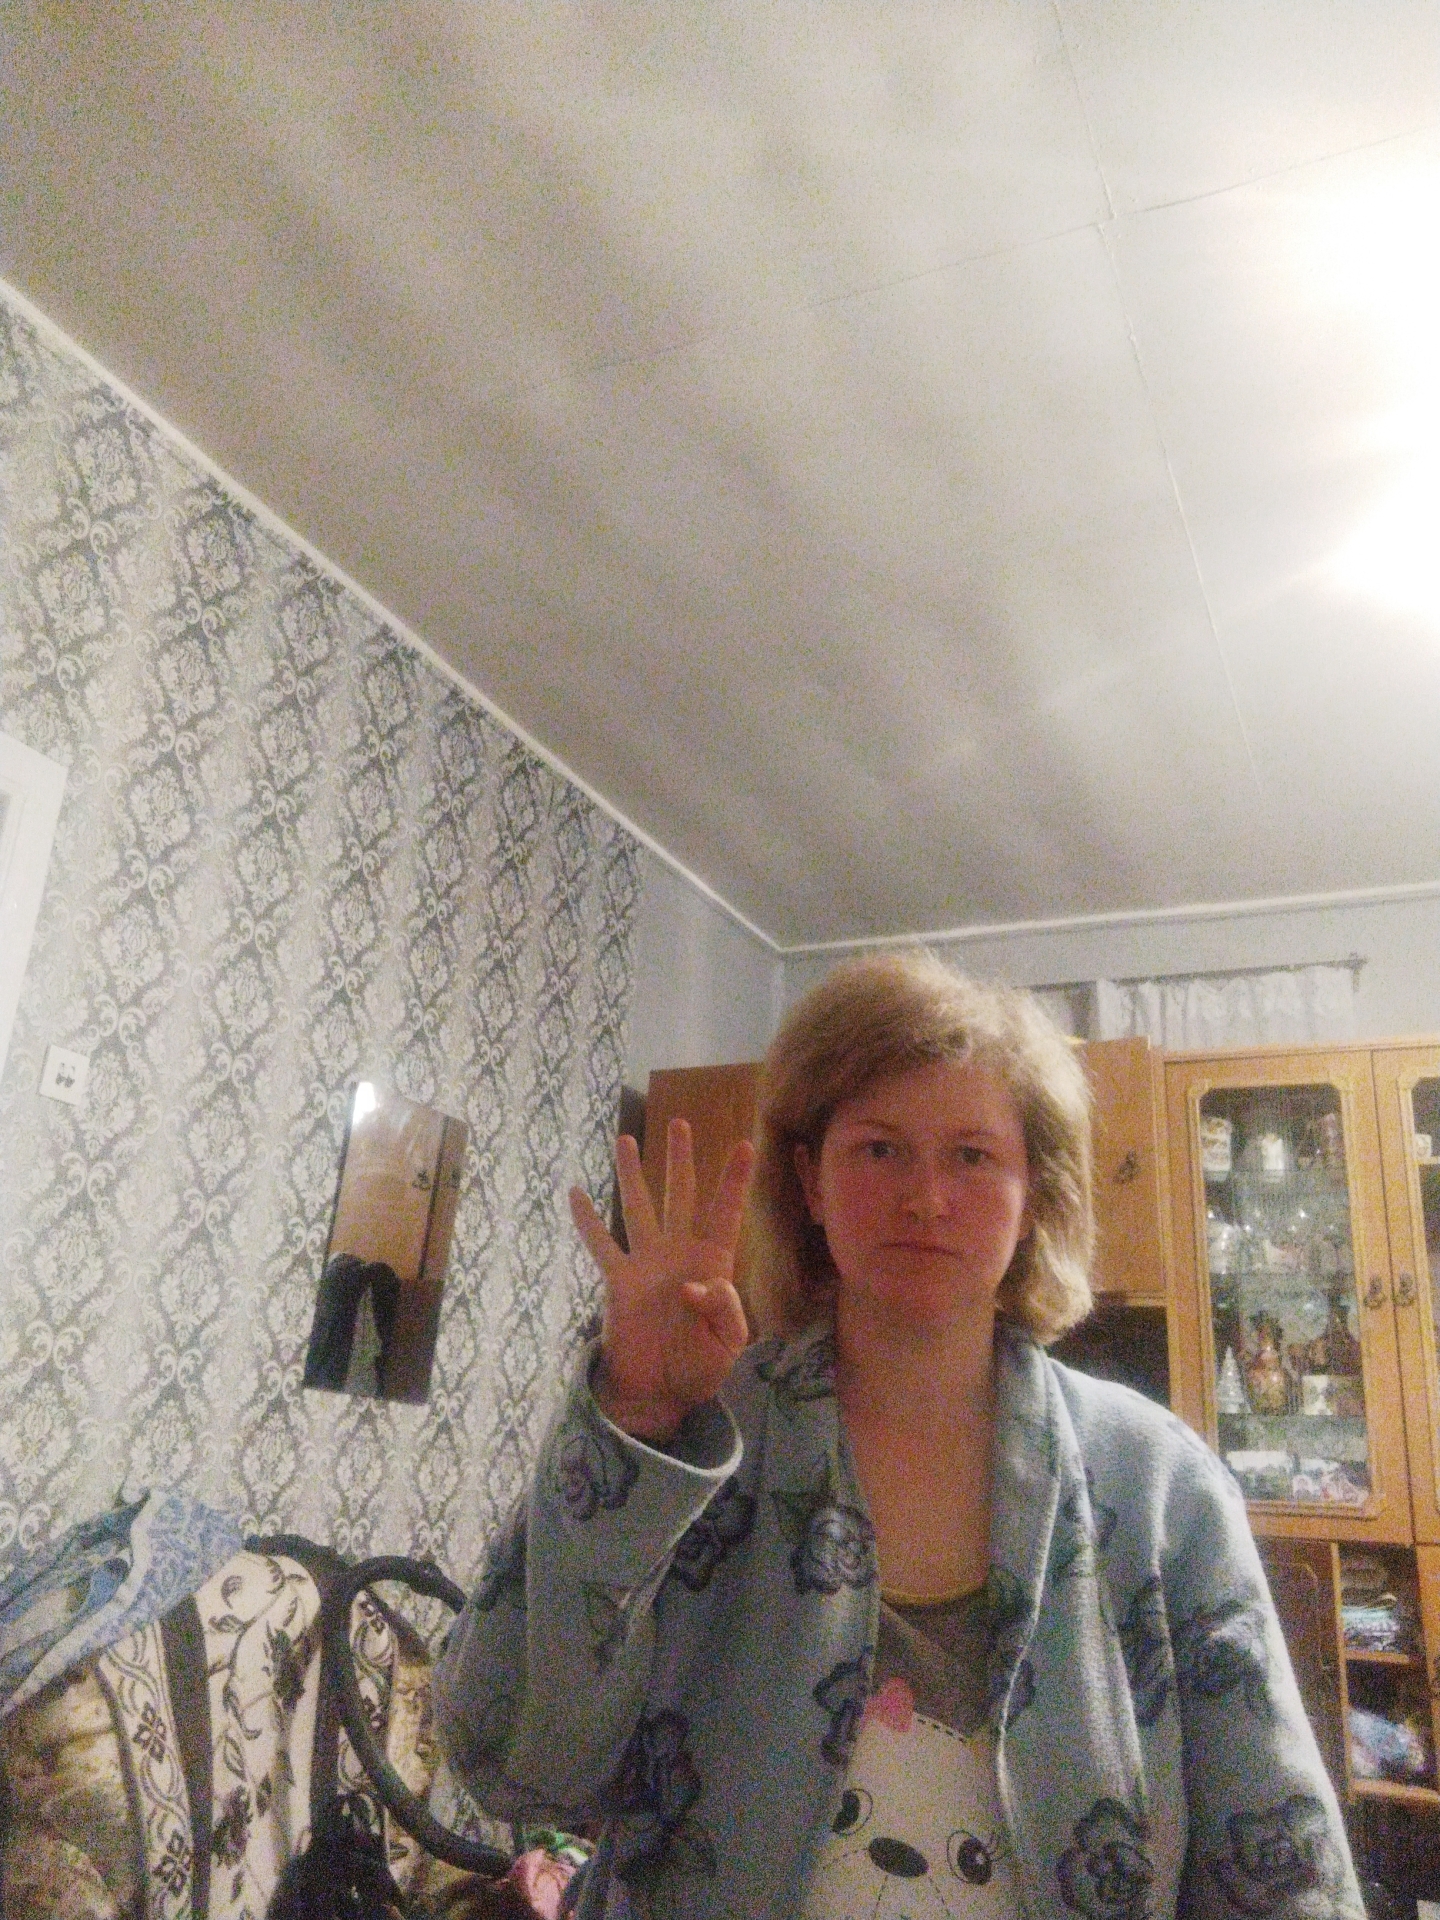
Label: noise